Question: I was using the image component inside anchor tags and found if the URL of the anchor tags is broken then the link-checker functionality kicks in and marks it with an image , an opening brace image and a closing brace image. But the closing -brace image goes missing if the component put inside the anchor tags is an image component .
Below is the code of the component.
'''
<div class="" style="background-color:#79a0c1">
<a href="http://http://www .goo gle. Com">
<cq:include path="image" resourceType="/libs/foundation/components/image"/>
</a>
</div>
'''
Below is the screen shot of the error

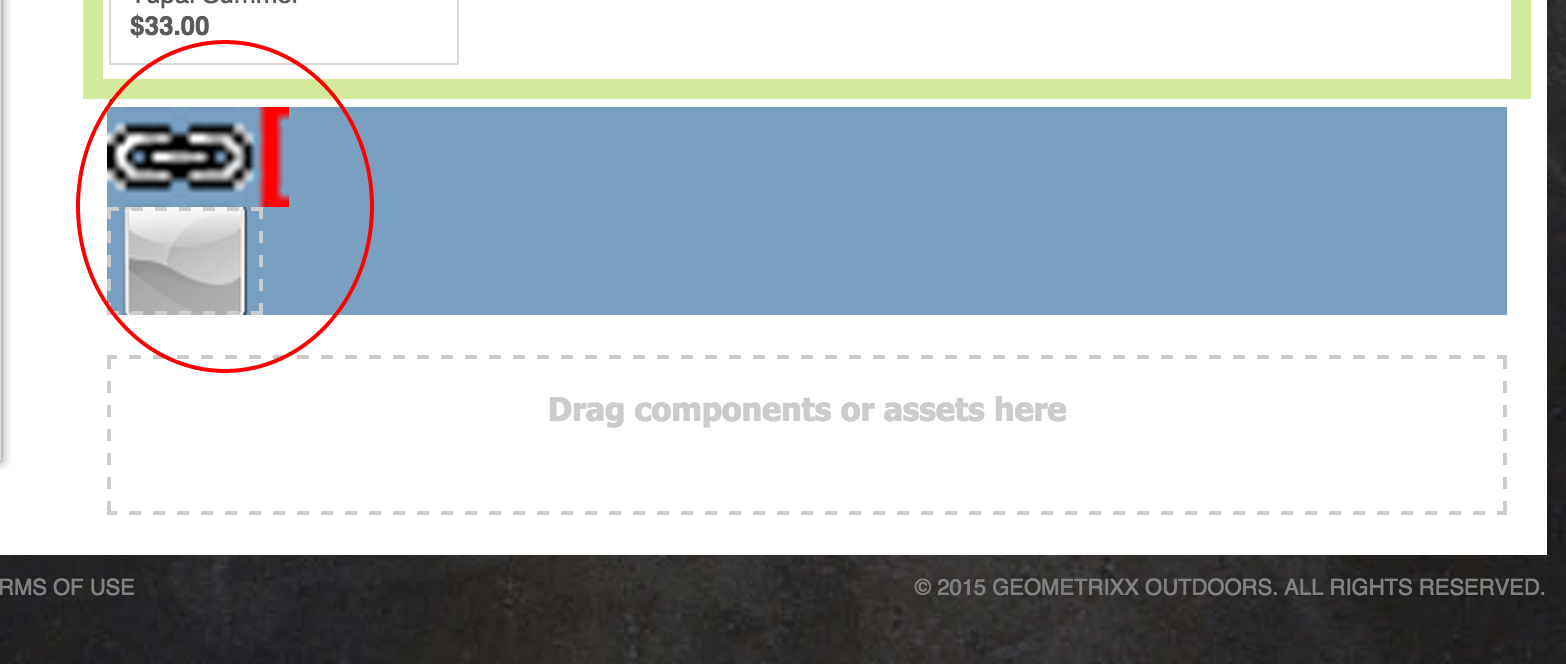
Answer: '''
This issue was due to improper configuration setting for the entire application.
This is the configuration having incorrect settings.
Config.auth-->
com.day.cq.rewriter.linkchecker.impl.LinkCheckerTransformerFactory with following properties
linkcheckertransformer.disableChecking--> false
linkcheckertransformer.disableRewriting--> false
linkcheckertransformer.mapCacheSize--> 5000
linkcheckertransformer.rewriteElements--> a:href,,area:href,form:action,img:src
linkcheckertransformer.strictExtensionCheck--> false
linkcheckertransformer.stripHtmlExtension--> false
We have the same configuration even for Config.publish
Removed the above configuration from both author and publish, then the issue got resolved
'''